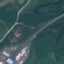
Land use / land cover class: Highway